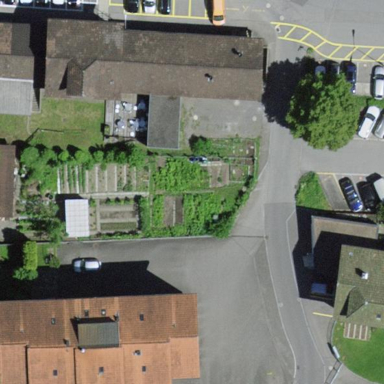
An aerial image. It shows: Garden that is leisure land.